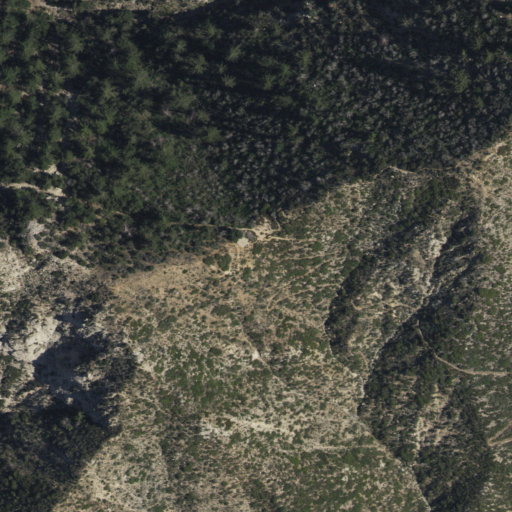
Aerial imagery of gap in California named Josephine Saddle containing shrub, evergreen forest, and open development